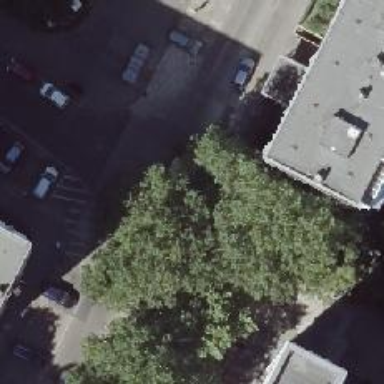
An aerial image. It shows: There is parking obstacle present.